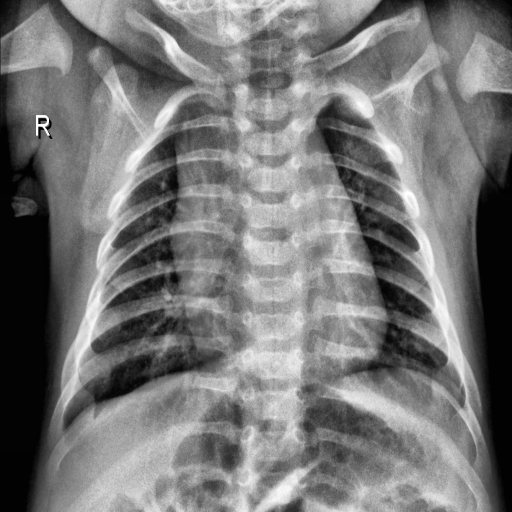
Finding: NORMAL